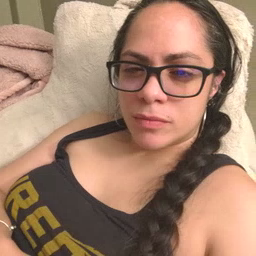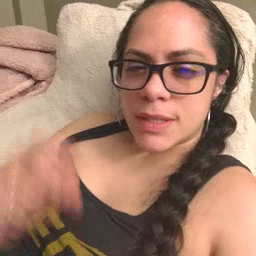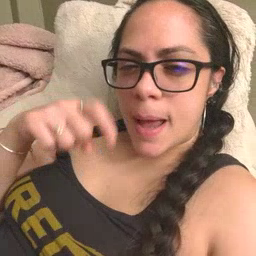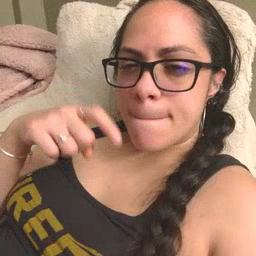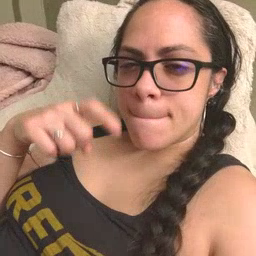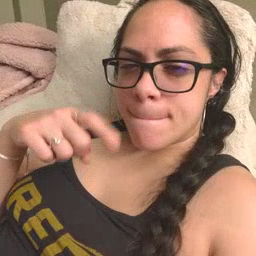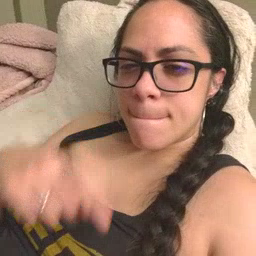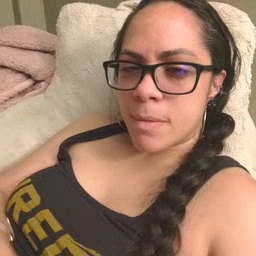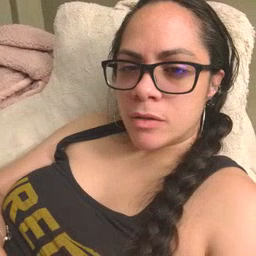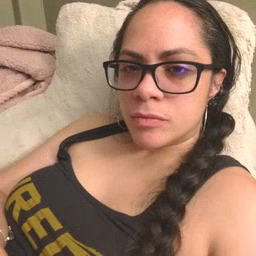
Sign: time